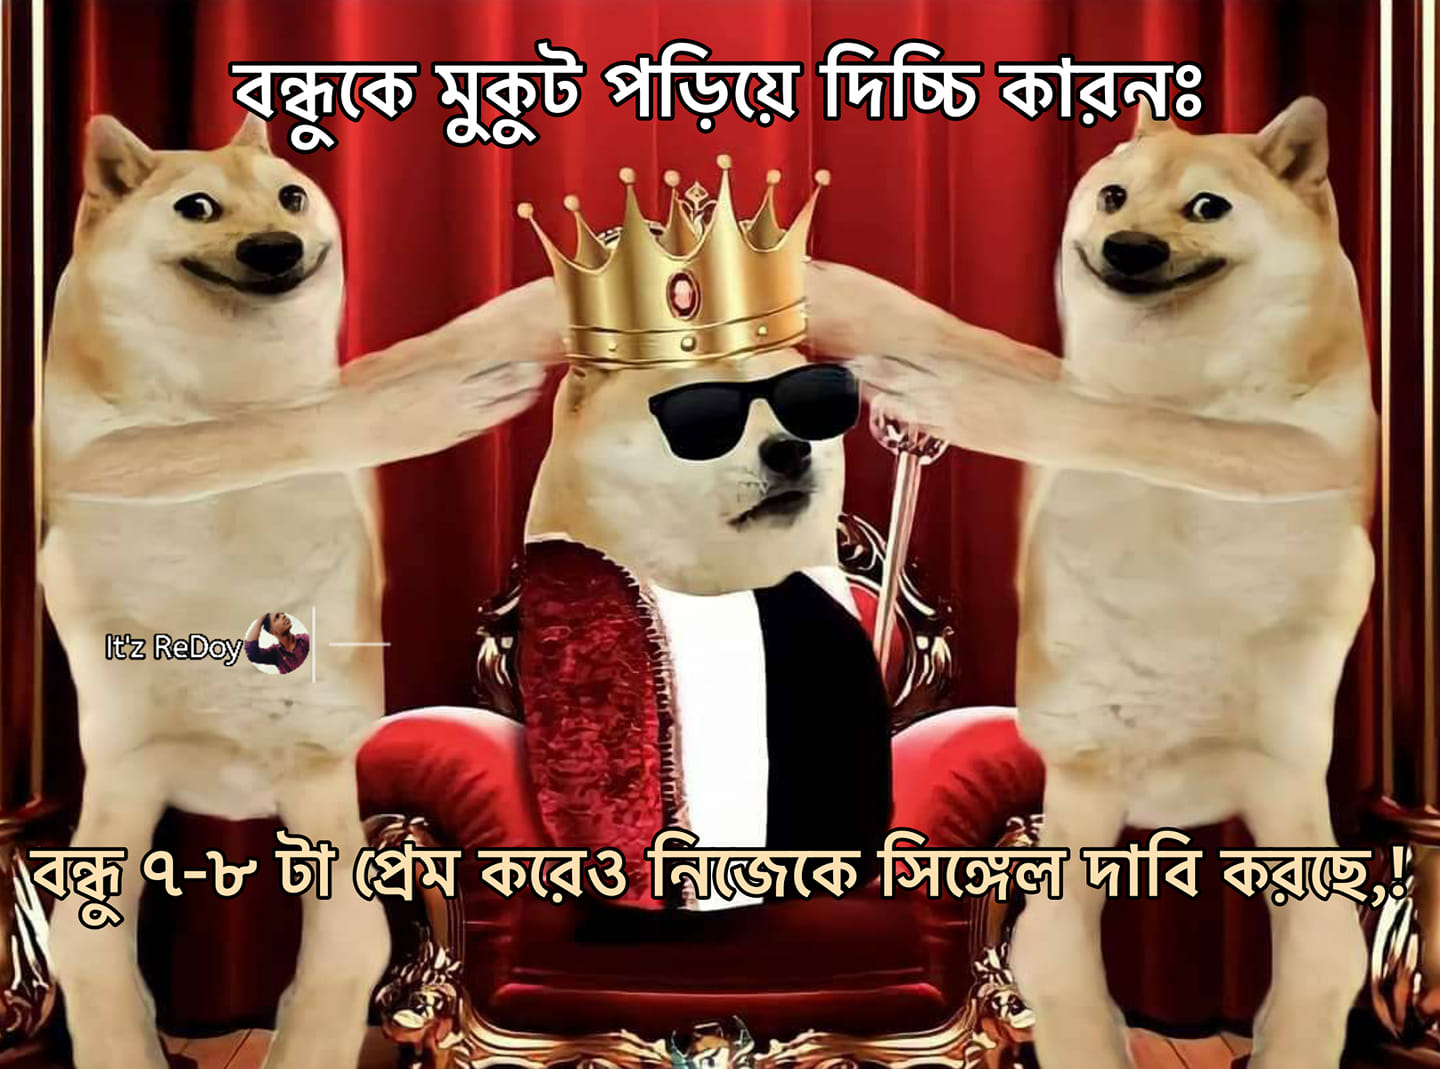
Text: বন্ধুকে মুকুট পড়িয়ে দিচ্চি কারনঃ বন্ধু ৭-৮ টা প্রেম করেও নিজেকে সিঙ্গেল দাবি করছে !
Label: Non Hate